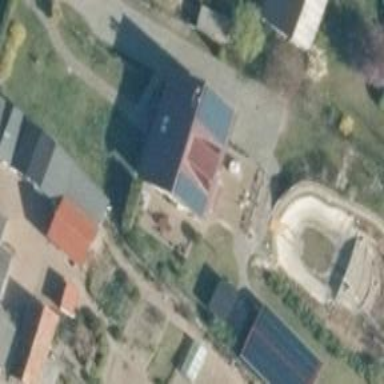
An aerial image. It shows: Simple and straightforward house.